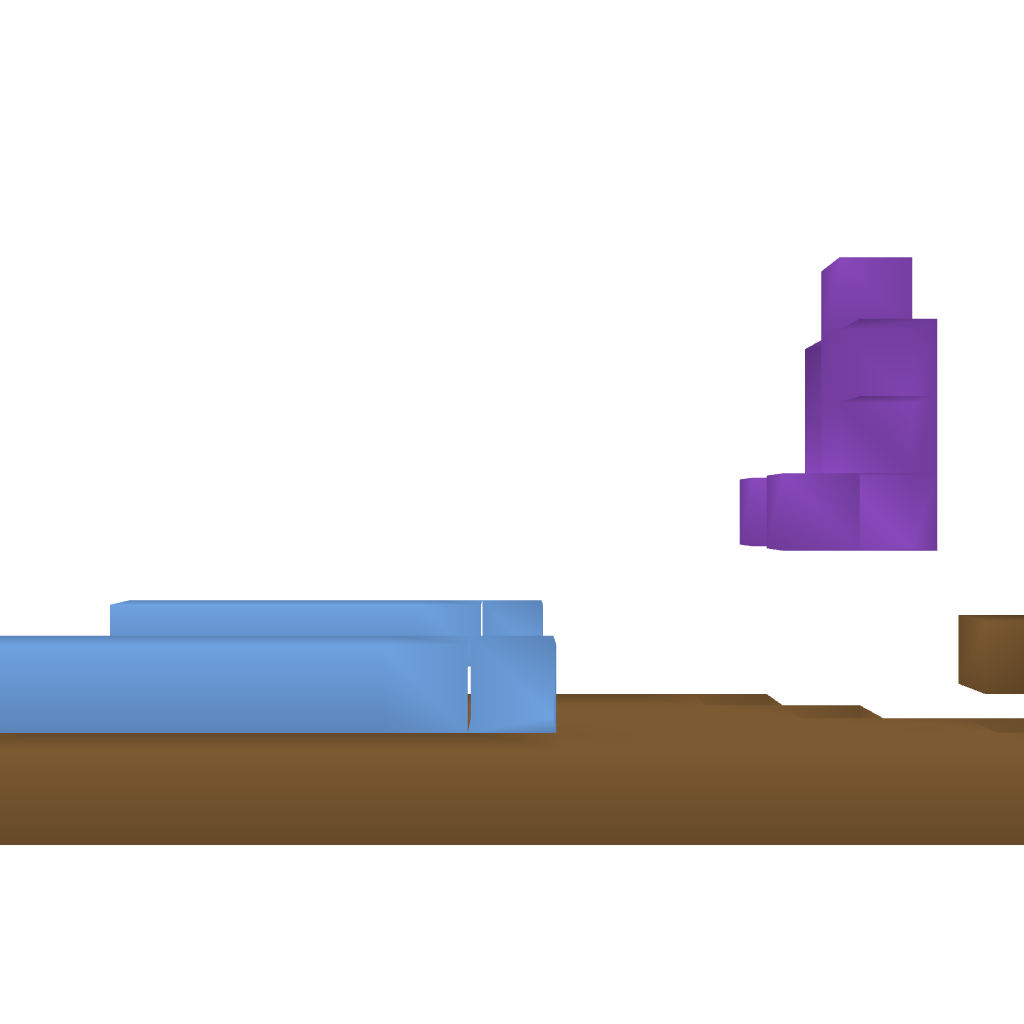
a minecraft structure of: Throne with secret passage bad low quality